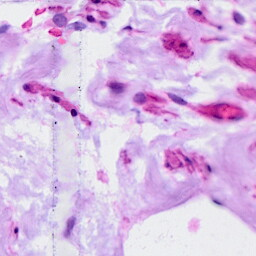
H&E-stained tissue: Ovarian